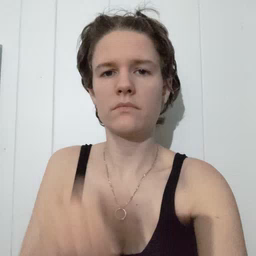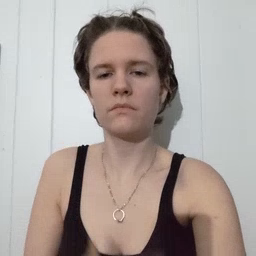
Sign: white